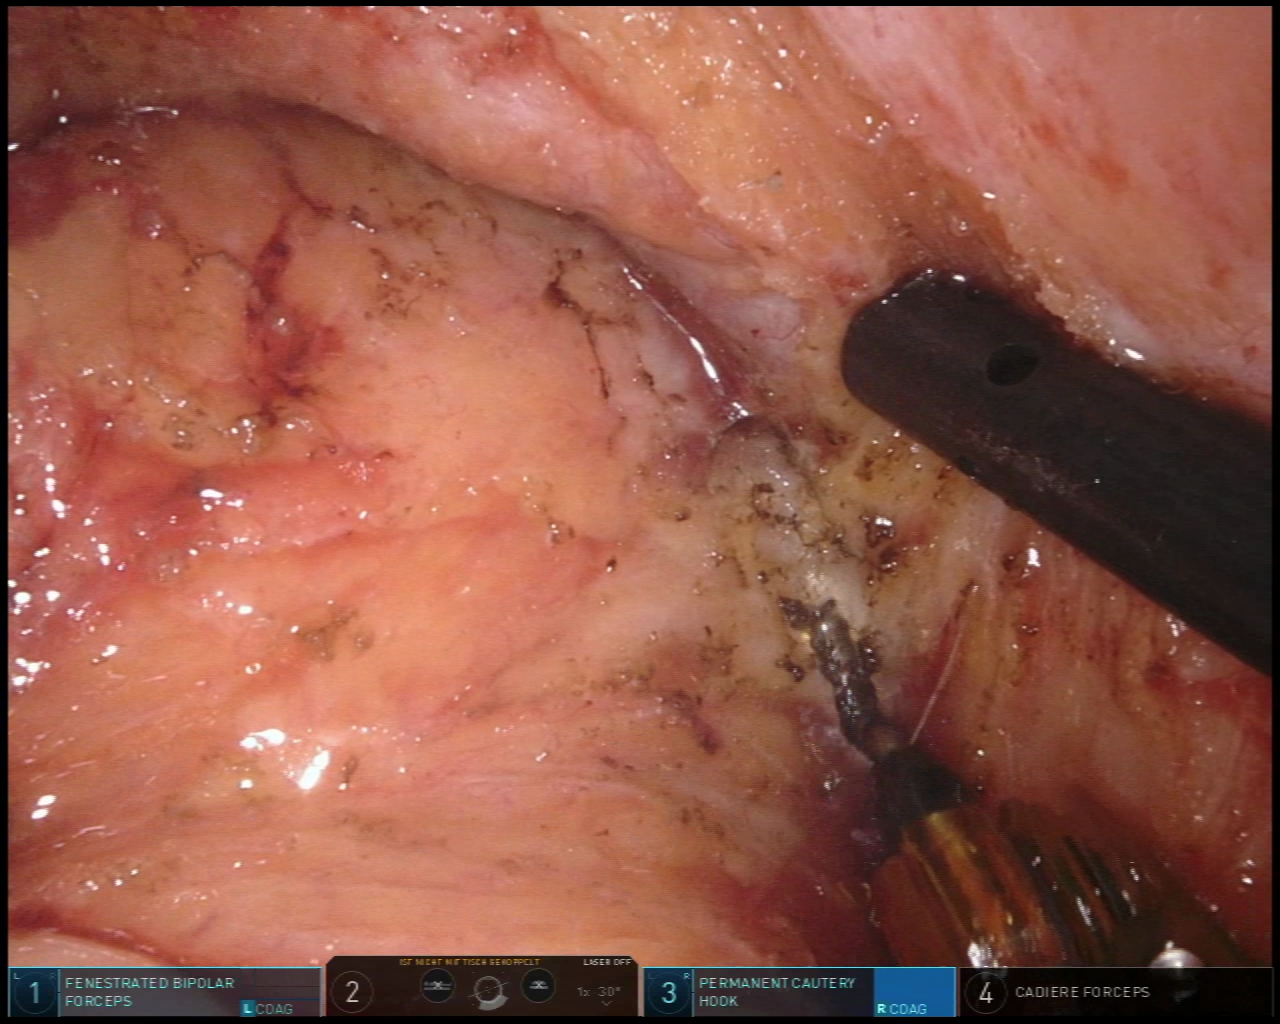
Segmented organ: vesicular_glands
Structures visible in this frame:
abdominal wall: no
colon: no
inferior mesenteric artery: no
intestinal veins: no
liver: no
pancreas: no
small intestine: no
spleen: no
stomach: no
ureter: no
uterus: no
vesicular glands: yes